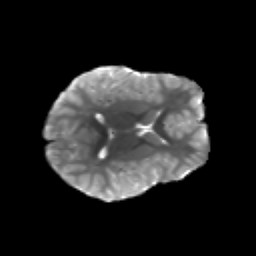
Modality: T2w
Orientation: axial
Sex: male
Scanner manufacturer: siemens
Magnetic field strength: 3 T
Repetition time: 5 s
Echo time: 0.071 s